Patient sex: F
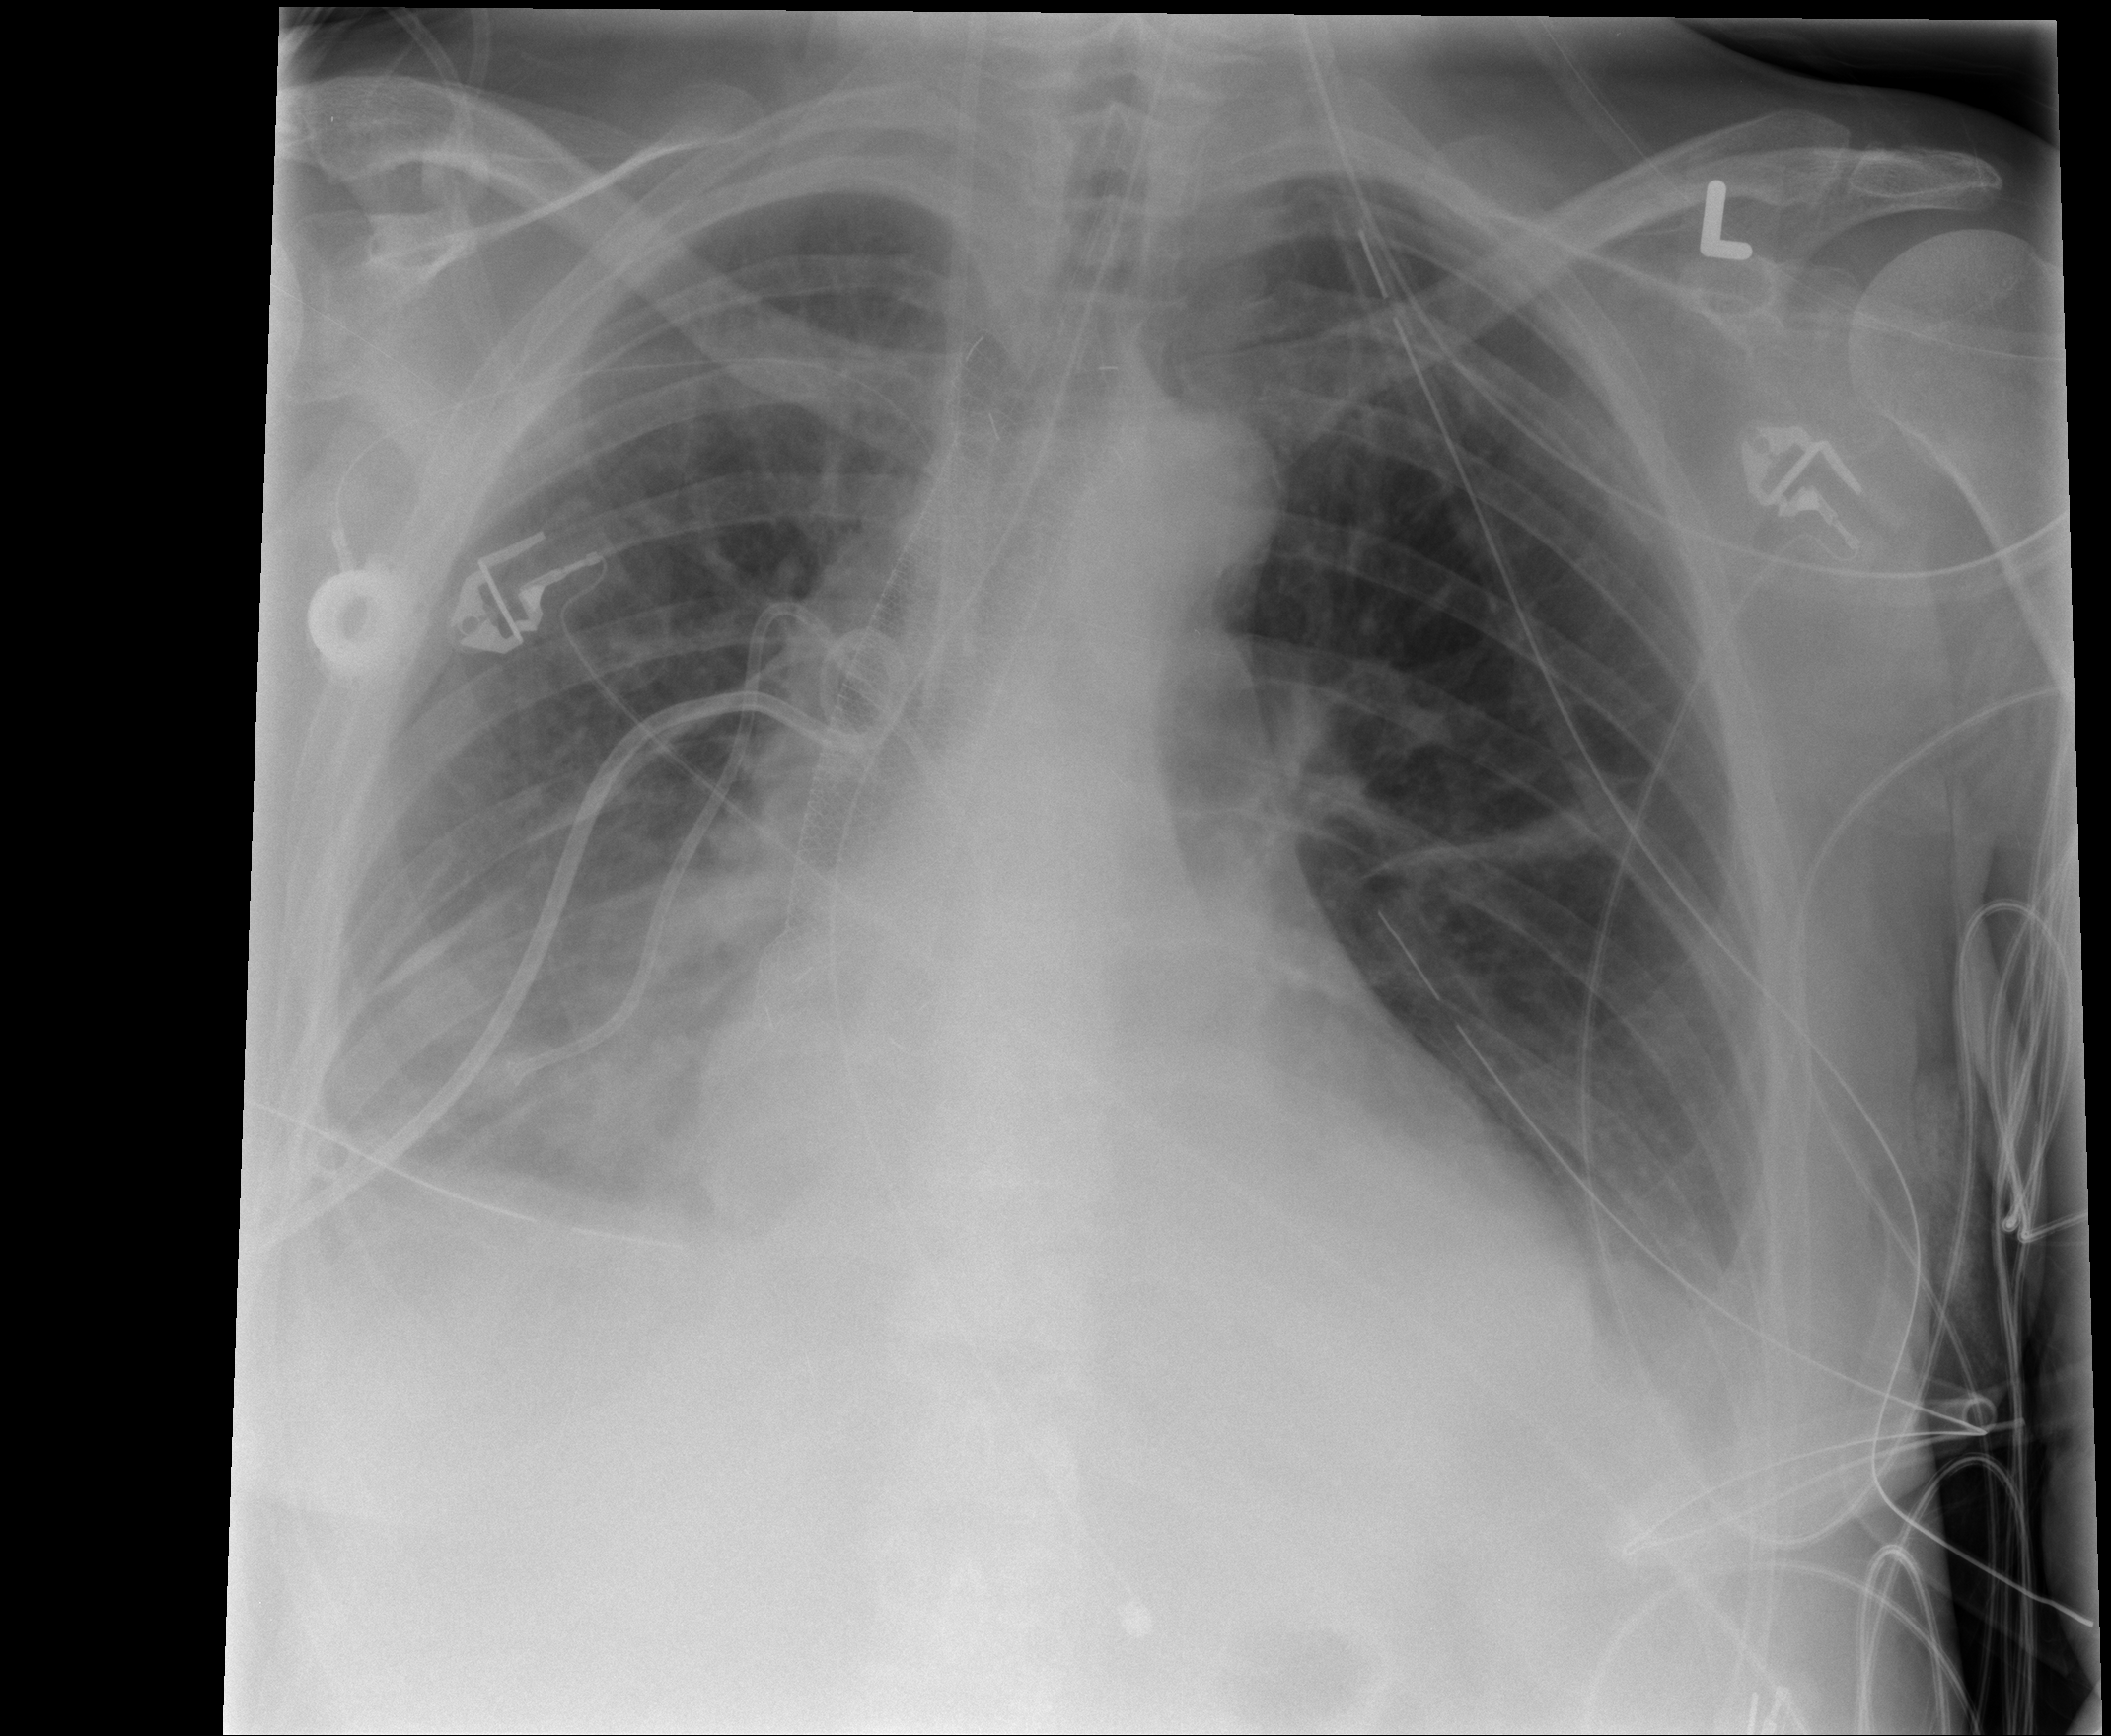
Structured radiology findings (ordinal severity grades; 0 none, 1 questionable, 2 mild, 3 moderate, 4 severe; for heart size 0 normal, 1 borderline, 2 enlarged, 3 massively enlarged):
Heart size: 2
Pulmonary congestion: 2
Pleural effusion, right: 2
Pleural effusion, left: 2
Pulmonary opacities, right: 2
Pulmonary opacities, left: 0
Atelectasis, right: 3
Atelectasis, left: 2